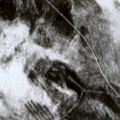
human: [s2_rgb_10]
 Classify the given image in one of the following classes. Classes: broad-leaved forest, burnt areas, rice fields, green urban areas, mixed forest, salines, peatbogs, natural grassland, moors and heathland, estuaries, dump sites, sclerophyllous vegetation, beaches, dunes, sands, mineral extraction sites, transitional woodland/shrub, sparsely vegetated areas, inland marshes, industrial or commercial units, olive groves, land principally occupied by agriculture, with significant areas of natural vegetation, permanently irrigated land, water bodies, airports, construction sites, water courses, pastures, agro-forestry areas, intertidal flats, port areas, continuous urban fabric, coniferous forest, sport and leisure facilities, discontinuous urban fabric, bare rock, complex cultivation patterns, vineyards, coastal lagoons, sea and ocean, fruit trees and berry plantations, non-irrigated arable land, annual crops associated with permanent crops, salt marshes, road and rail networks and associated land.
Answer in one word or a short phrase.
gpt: coniferous forest, mixed forest, peatbogs